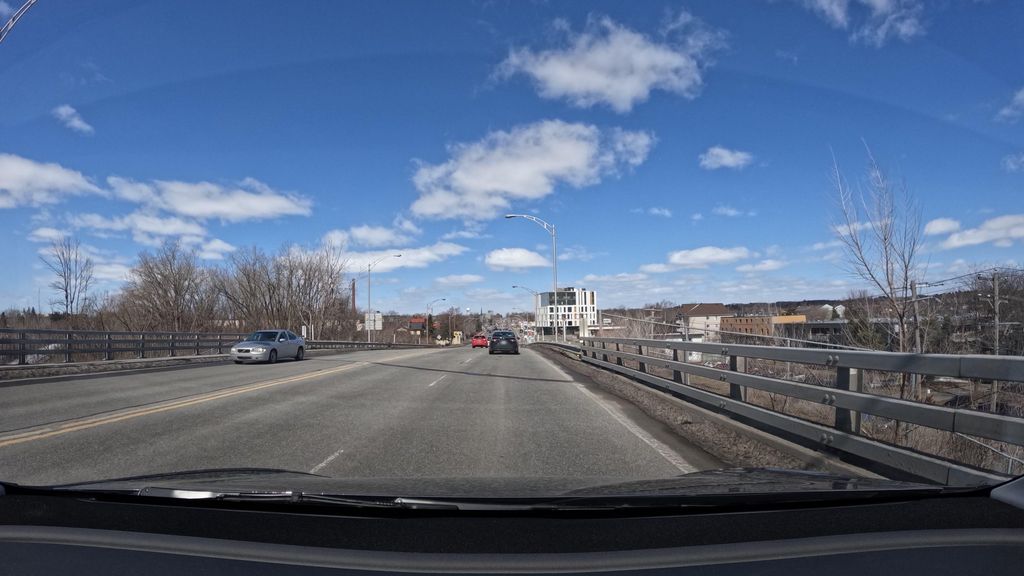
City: montreal